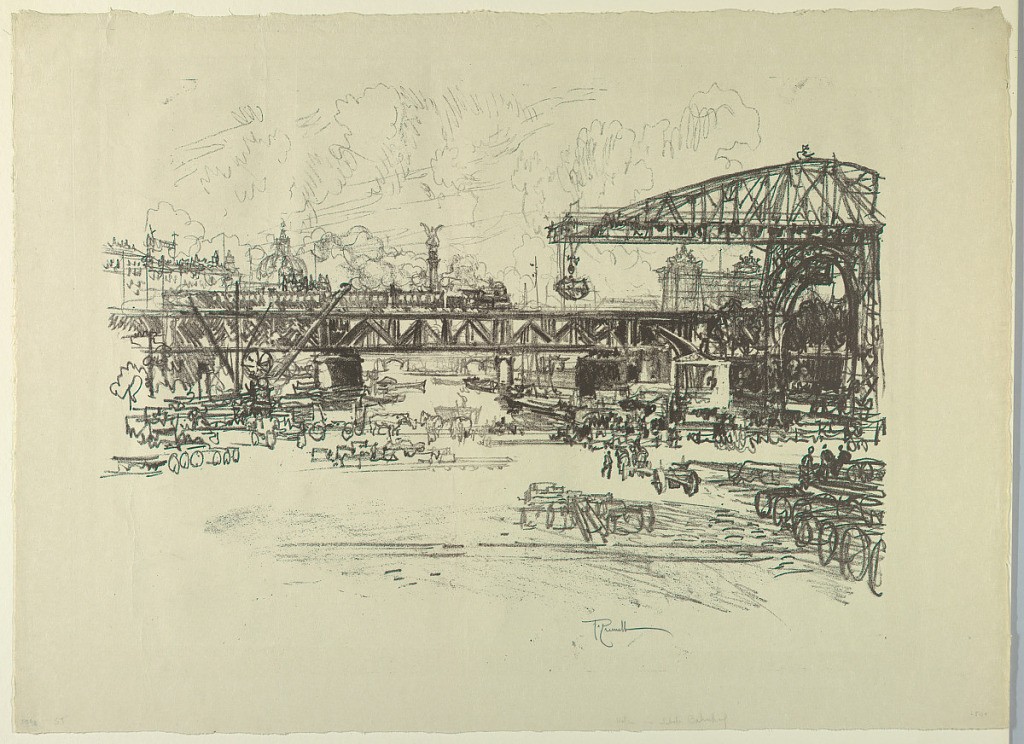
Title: Railroad Station, Berlin
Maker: Joseph Pennell, American, active England, 1857–1926
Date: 1921
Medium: Lithograph on cream wove paper
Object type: Print
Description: Large crane operating on right side. Horse-drawn vehicles in foreground; in background, view of the city skyline. Part of Lehrter Station, Berlin.